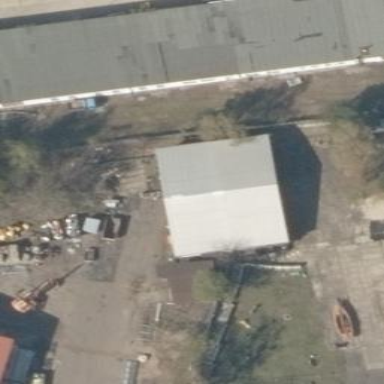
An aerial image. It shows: Shed building.